Field crop: maize
Growth stage: 2
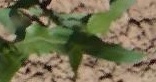
Species: maize